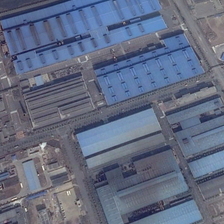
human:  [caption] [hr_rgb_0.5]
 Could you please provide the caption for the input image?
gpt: several large buildings are in an industrial area .

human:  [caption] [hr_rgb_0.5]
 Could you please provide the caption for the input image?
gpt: several large buildings are in an industrial area .

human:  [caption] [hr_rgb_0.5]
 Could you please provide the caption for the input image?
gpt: several large buildings are in an industrial area .

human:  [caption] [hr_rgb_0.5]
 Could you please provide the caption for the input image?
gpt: several large buildings are in an industrial area .

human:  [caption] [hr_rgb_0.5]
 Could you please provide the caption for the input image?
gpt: several large buildings are in an industrial area .